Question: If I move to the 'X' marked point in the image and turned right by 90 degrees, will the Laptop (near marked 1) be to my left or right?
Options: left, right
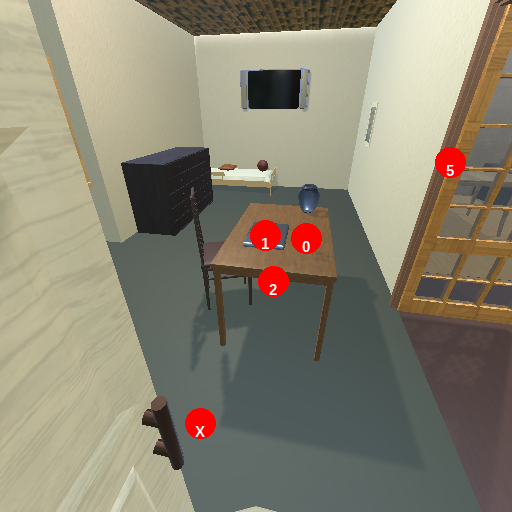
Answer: left